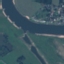
Land use / land cover: River